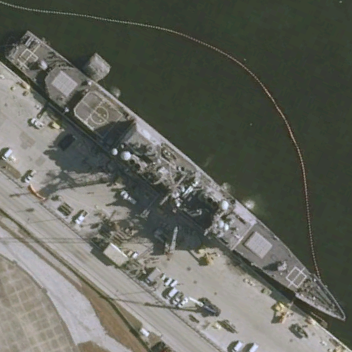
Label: cruiser